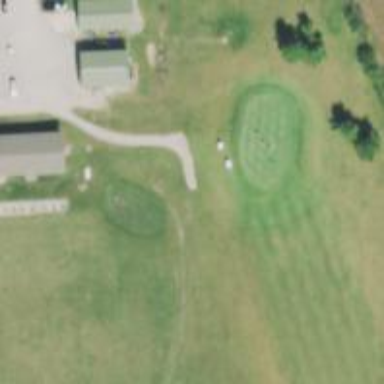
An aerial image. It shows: Service road used as golf cart path.